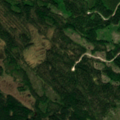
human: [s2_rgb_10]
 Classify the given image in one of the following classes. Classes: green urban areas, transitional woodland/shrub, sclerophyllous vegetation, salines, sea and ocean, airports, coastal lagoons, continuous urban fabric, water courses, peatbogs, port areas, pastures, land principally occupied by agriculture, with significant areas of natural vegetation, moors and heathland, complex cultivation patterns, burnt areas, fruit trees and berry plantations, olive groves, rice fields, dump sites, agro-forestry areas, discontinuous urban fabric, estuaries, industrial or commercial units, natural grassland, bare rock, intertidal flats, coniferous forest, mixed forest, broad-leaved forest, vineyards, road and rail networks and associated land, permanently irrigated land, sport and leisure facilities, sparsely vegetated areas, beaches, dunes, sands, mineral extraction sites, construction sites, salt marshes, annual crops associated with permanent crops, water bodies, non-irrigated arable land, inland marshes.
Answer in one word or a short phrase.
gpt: coniferous forest, mixed forest, peatbogs